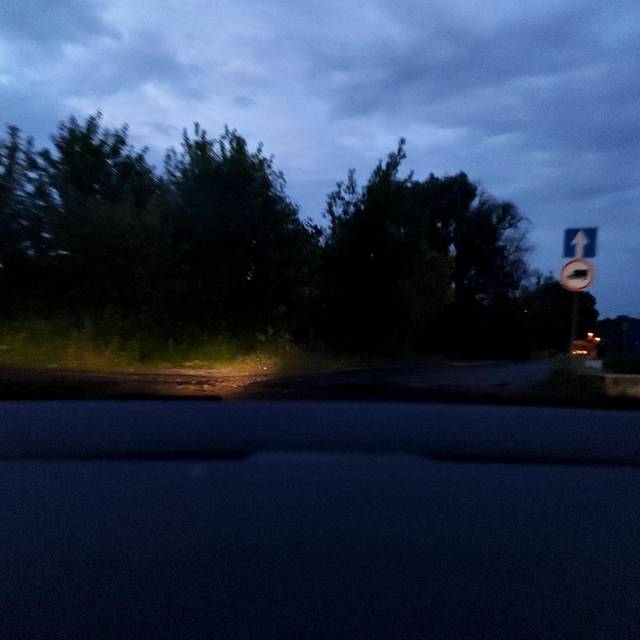
Region: Russia
Coordinates: 55.771, 37.882